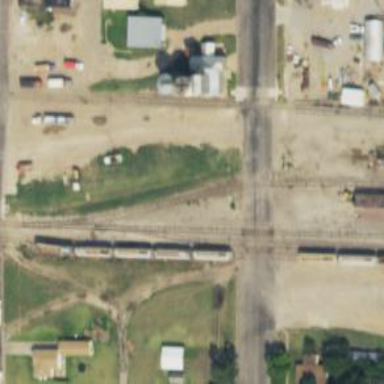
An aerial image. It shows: Railway siding with rails.